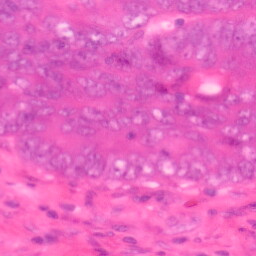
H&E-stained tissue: Colon